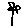
Label: flower